Field crop: maize
Growth stage: 2
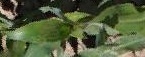
Species: maize